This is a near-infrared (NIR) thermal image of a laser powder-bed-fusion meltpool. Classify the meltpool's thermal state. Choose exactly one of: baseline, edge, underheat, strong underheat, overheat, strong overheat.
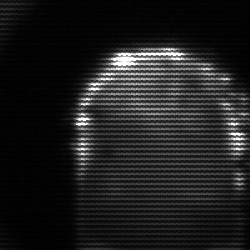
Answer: baseline